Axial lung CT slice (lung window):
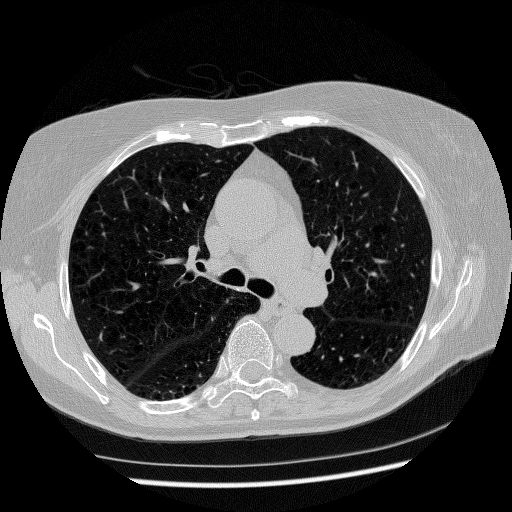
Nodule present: no